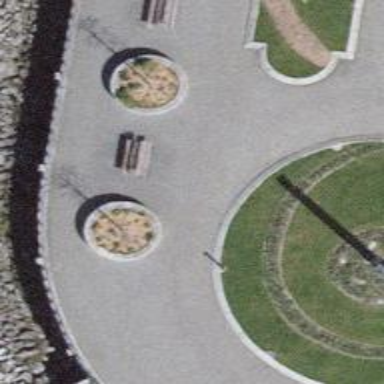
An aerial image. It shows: Bench.